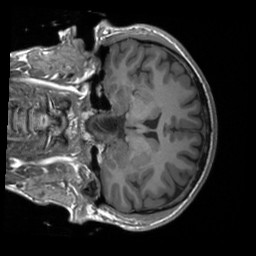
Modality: T1w
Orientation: coronal
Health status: healthy
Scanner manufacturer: siemens
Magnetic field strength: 3 T
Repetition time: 1.9 s
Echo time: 0.00232 s